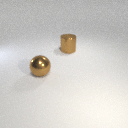
large brown metal sphere in front of large brown metal cylinder